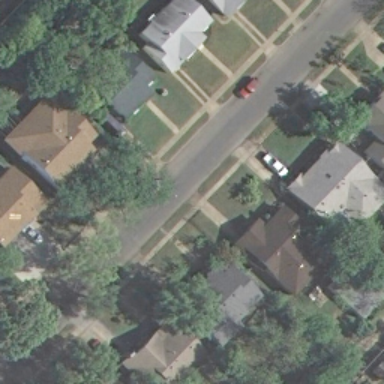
It is a medium residential area with a road goes through this area .